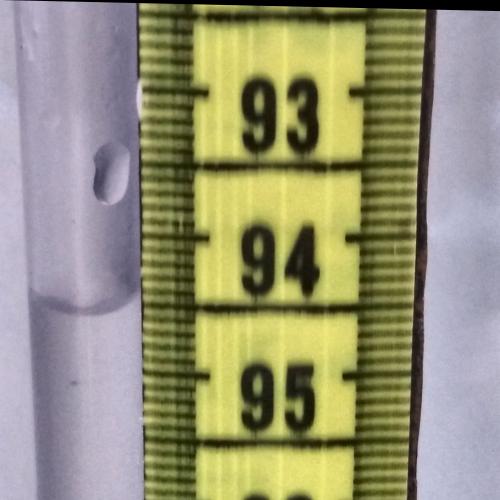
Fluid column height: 94.5 cm